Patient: sex M, age 62
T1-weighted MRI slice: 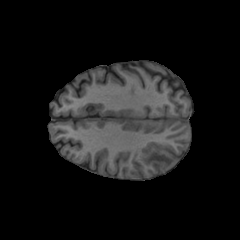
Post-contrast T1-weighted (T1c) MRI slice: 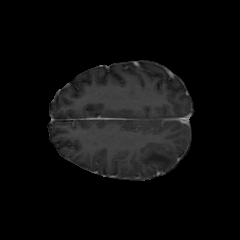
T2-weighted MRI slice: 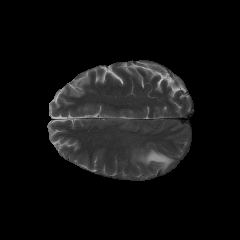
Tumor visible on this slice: yes
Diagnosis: Glioblastoma, IDH-wildtype
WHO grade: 4